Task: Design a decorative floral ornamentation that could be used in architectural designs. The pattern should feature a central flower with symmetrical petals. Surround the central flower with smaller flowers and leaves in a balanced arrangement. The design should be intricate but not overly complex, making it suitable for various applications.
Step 1300:
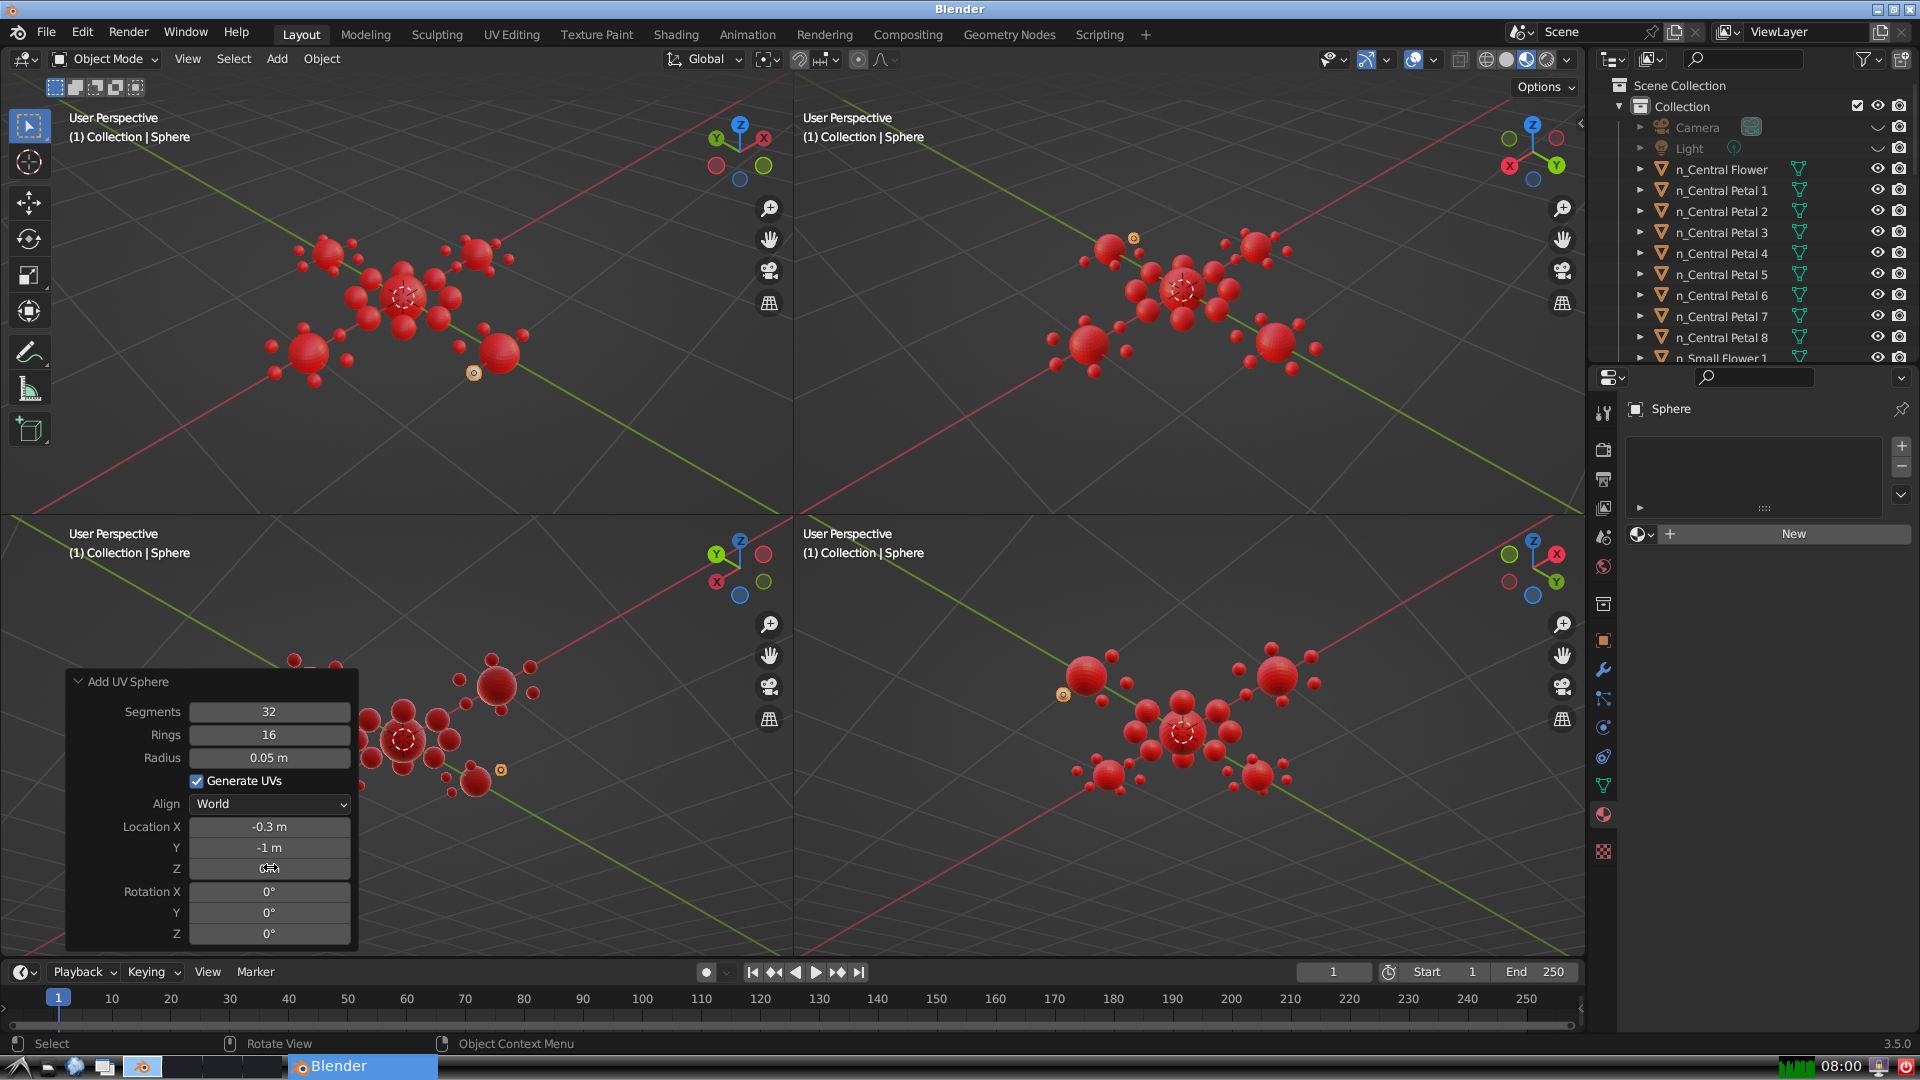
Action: click: no